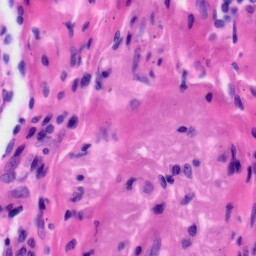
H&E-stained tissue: Tonsil